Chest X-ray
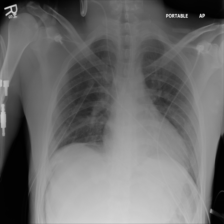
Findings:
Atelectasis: negative
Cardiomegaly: negative
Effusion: negative
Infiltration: negative
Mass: negative
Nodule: negative
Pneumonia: negative
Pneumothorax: negative
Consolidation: negative
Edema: negative
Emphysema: negative
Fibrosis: negative
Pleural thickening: negative
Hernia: negative